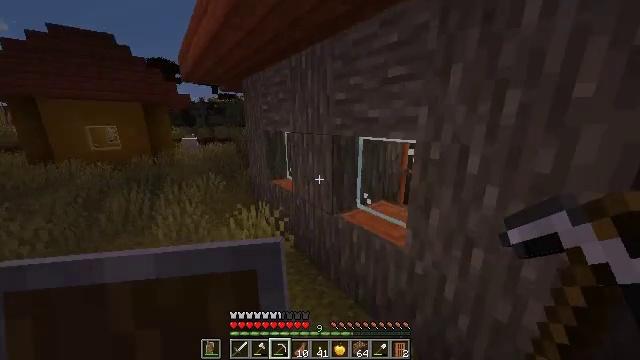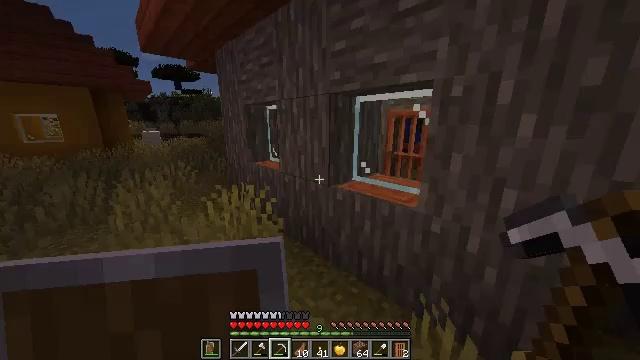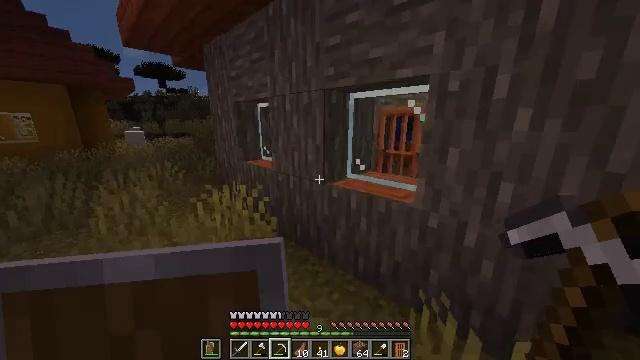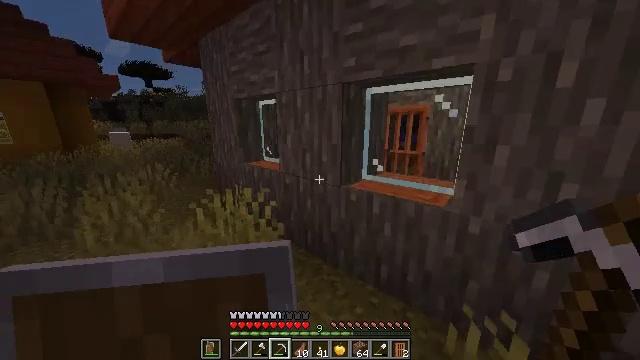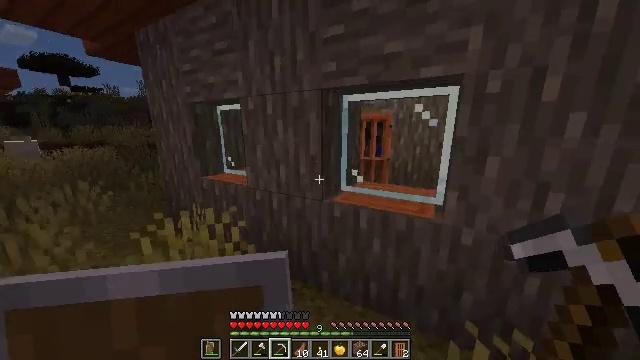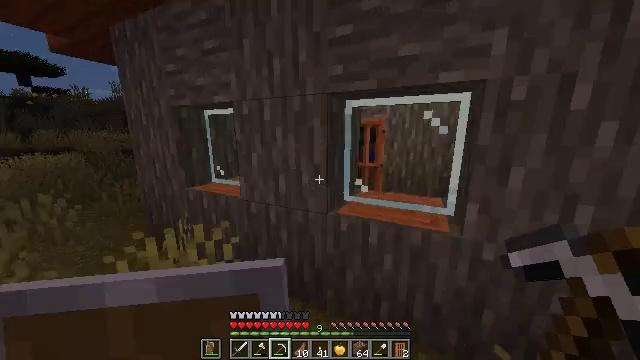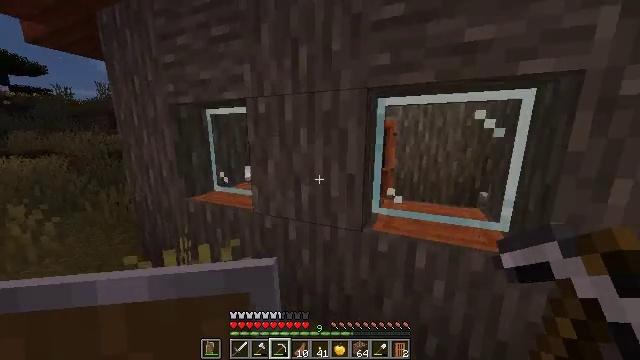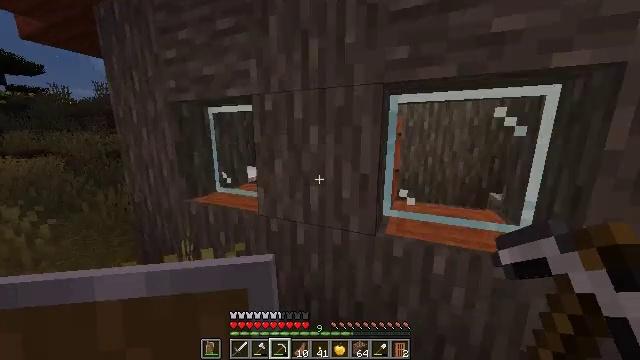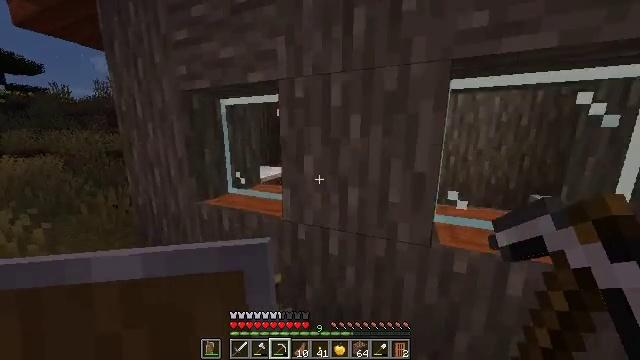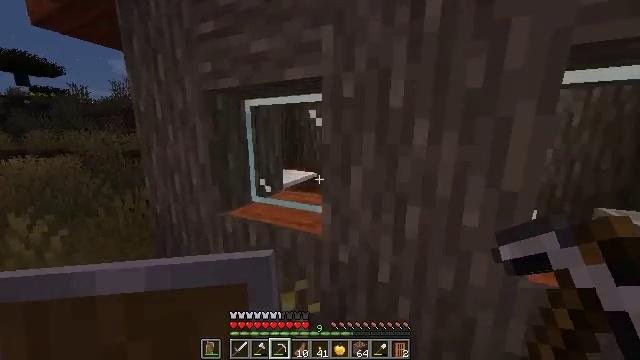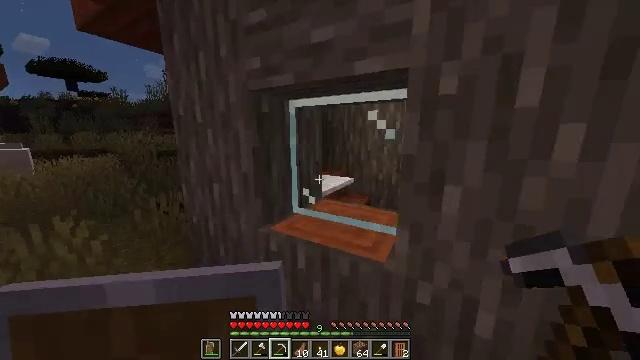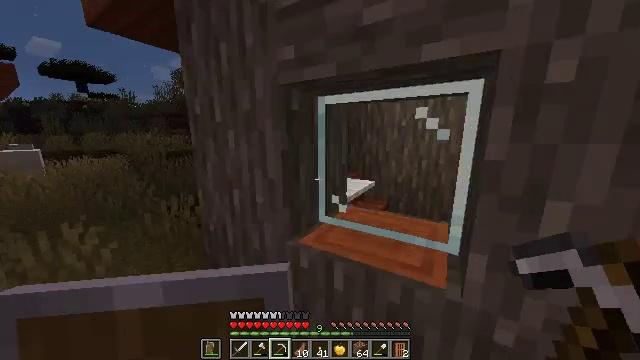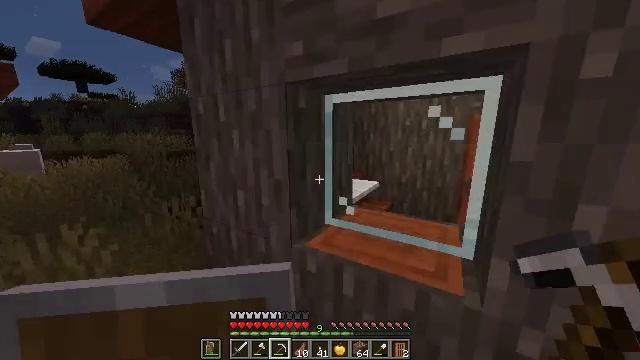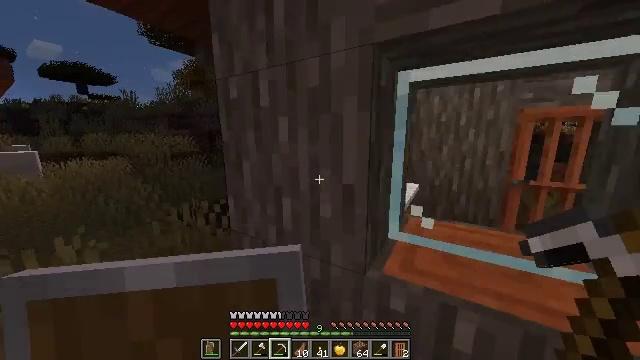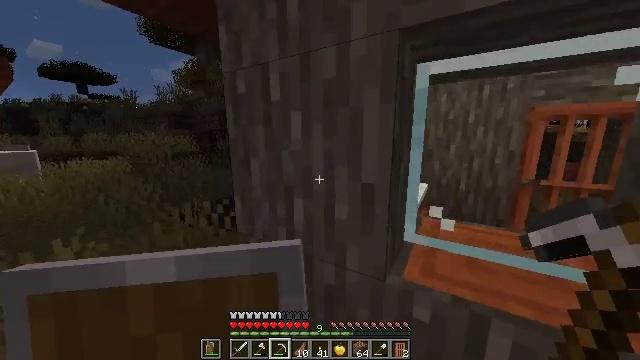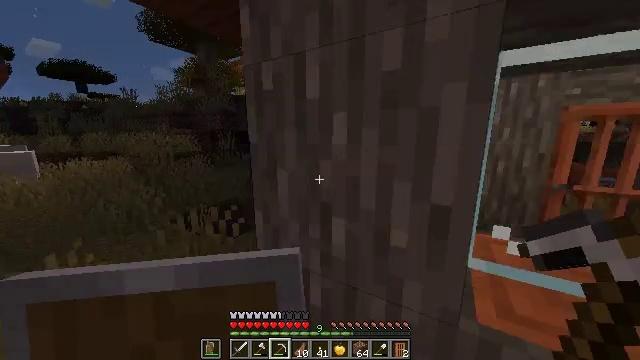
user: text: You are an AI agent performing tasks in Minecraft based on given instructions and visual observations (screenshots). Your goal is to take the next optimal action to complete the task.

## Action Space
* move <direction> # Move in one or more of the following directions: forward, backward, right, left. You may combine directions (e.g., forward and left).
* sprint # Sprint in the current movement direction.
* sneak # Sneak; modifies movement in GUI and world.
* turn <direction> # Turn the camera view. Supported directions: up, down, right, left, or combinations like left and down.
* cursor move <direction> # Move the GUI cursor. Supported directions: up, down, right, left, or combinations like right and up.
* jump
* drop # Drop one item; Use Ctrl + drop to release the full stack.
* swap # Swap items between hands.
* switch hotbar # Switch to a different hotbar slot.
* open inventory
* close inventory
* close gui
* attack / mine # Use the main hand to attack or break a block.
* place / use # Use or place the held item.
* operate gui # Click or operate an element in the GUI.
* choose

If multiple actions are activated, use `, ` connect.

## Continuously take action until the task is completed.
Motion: motion action
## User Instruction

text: Mine the orange bed.
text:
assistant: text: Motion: move forward, turn right
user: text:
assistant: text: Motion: move forward, turn right
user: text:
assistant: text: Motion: move forward, turn right
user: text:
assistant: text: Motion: move forward and move left, turn right and up
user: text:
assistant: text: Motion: move forward and move left, turn right and up
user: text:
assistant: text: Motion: move forward and move left, turn right
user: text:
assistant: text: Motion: move forward and move left
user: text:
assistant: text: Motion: move forward and move left
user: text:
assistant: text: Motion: move forward and move left, turn left
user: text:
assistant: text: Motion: move forward and move left, turn left
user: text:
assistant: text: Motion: move forward and move left, turn left
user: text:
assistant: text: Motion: move forward and move left
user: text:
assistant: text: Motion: move forward and move left
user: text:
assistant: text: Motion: move forward and move left
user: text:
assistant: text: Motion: move forward and move left
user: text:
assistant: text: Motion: move forward and move left
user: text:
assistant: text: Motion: move forward and move left, turn right
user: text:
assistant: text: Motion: move forward and move left, turn right
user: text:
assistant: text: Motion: move forward and move left, turn right
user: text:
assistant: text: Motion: move forward and move left, turn right and down
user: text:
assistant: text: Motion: move forward and move left, turn right
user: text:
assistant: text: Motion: move forward and move left
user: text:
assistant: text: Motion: move forward and move left
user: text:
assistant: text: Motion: move forward and move left, turn right
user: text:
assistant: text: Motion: move forward and move left, turn right and down
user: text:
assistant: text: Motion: move forward and move left, turn right and down
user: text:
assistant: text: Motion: move forward and move left, turn right and down
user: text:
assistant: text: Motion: move forward and move left, turn right and down
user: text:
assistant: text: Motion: move forward, turn right
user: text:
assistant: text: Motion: move forward, turn right